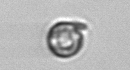
Label: Thalassiosira